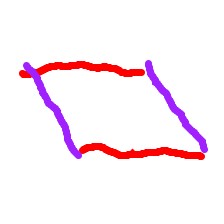
Shape: parallelogram